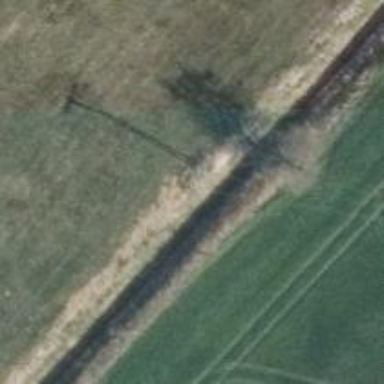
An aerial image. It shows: Power pole.